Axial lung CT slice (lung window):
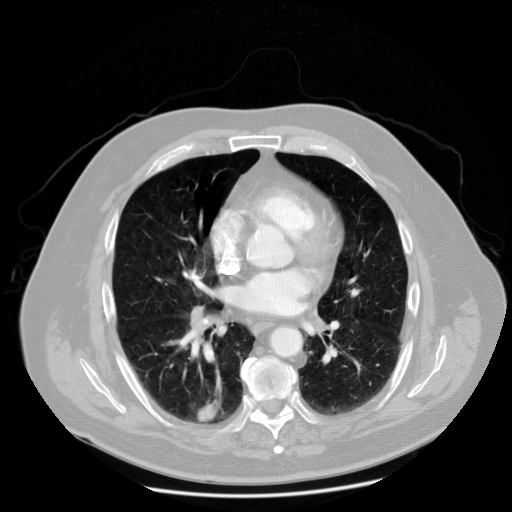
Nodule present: no